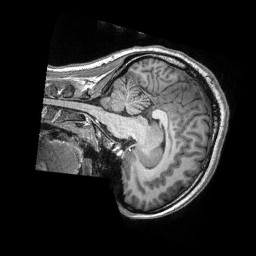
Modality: T1w
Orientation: sagittal
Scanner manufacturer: siemens
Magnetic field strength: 3 T
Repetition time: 2.3 s
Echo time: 0.00308 s